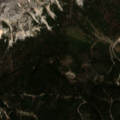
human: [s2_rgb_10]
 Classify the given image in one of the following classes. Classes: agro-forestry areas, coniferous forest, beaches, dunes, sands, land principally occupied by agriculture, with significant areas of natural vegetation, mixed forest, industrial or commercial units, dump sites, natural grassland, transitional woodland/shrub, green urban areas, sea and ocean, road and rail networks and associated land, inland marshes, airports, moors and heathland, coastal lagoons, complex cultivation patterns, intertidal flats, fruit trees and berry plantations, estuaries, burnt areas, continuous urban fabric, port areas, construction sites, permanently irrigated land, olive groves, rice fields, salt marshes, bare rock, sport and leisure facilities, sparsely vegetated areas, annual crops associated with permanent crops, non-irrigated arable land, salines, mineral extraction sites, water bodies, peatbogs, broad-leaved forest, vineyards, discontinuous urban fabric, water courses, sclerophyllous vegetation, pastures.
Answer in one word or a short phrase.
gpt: coniferous forest, mixed forest, bare rock